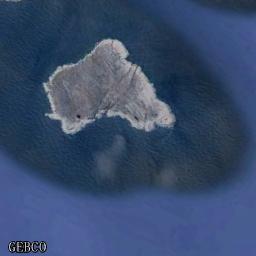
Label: island